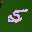
Label: 5